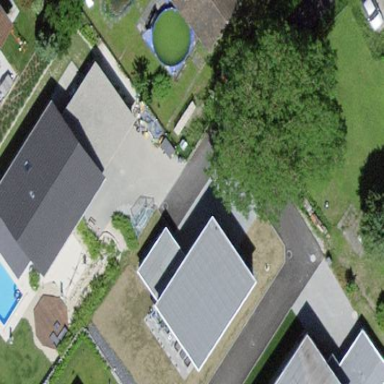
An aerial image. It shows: Flat-roofed house.